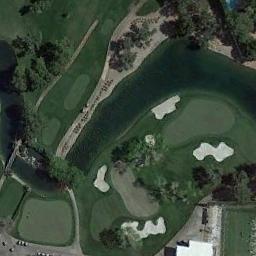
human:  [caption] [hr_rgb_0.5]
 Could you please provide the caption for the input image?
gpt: There are several bunkers and a large lake and a small road on the large green lawn in the golf course with many trees and several buildings .

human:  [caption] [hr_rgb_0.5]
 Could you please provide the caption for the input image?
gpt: There are two parallel paths from top left to bottom right .

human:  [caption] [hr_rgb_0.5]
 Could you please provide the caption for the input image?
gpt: The golf course has some putting greens, Fairways, Barrier trees and sandpits and a rough is also in the golf course .

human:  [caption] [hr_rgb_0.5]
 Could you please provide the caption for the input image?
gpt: Many trees are near the golf course .

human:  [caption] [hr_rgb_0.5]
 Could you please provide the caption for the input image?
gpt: There are four bunkers and a white building on the golf course .